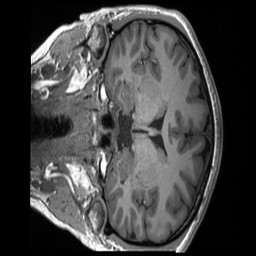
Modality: T1w
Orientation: coronal
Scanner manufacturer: siemens
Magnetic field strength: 3 T
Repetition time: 2.4 s
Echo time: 0.00224 s